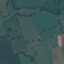
Land use / land cover: Pasture